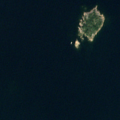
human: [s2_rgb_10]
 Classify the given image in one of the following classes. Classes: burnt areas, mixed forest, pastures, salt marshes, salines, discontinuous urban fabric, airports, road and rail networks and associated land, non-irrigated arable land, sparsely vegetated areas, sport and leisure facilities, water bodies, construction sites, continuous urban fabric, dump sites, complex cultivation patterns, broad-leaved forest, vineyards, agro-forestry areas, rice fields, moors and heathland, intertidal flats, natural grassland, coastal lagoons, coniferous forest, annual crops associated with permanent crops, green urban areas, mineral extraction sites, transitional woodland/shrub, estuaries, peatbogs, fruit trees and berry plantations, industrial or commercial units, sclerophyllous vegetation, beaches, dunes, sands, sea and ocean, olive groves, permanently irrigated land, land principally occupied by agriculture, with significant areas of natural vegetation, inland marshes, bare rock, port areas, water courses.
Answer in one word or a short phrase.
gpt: sea and ocean